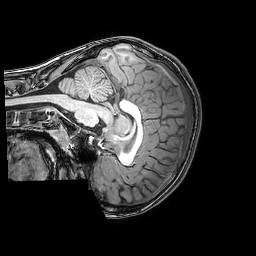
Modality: T1w
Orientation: sagittal
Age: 6
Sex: male
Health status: healthy